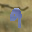
Label: 9